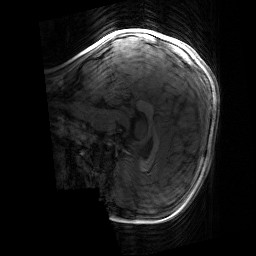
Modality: T1w
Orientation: sagittal
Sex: male
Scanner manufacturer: siemens
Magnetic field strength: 3 T
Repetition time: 1.9 s
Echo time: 0.00243 s